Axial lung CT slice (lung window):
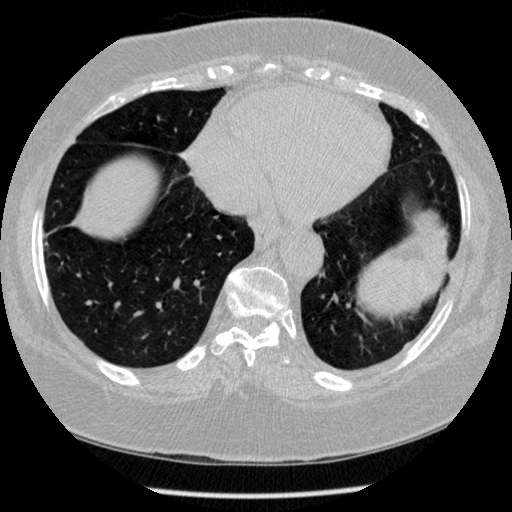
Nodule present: no